Interaction volume radius: 5 \u00c5
Interaction volume height: 25 \u00c5
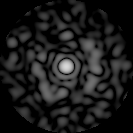
Disorder parameter: 0.786